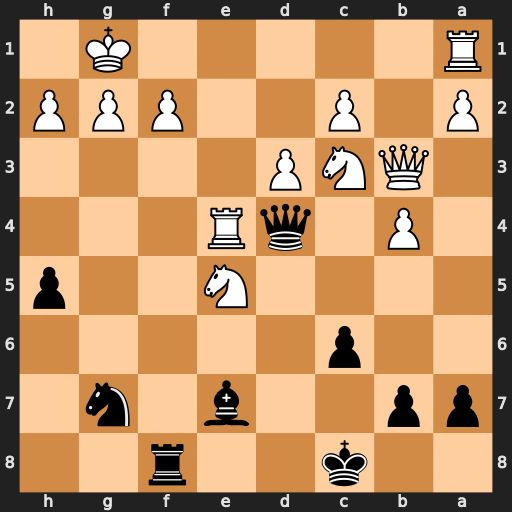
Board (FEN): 2k2r2/pp2b1n1/2p5/4N2p/1P1qR3/1QNP4/P1P2PPP/R5K1
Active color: b
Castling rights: -
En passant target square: -
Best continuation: Qxf2+ Kh1 Qf1+ Rxf1 Rxf1#